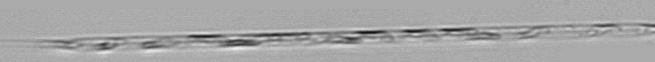
Label: Rhizosolenia